Field crop: maize
Growth stage: 2
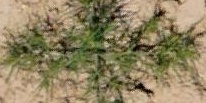
Species: salsola